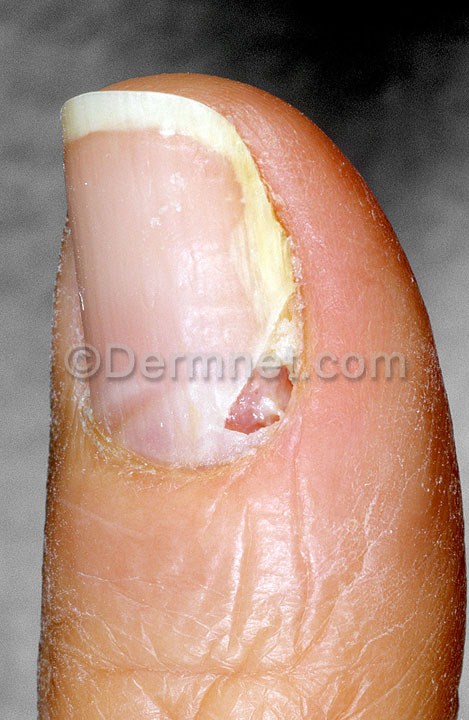
Disease: Nail Fungus and other Nail Disease